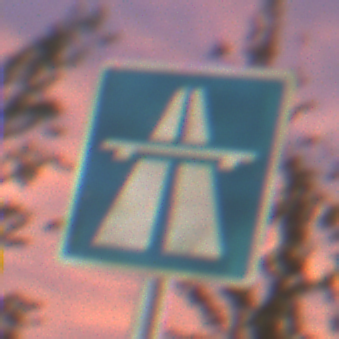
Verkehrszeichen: Autobahn
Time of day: SunriseSunset
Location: Outdoor (Urban)
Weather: PartlyCloudy
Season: NotSpecified
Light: Artificial